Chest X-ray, PA view. Patient: 67 years old, sex M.
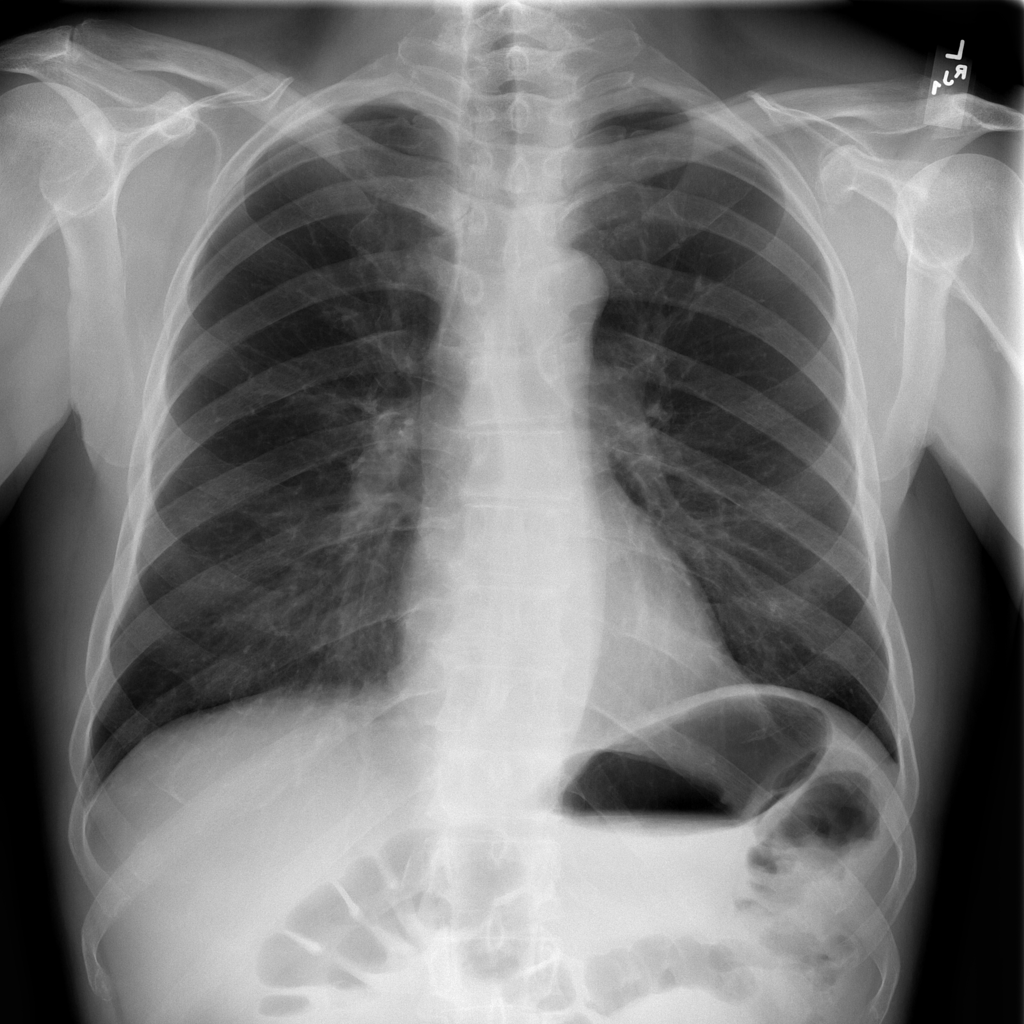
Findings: No Finding